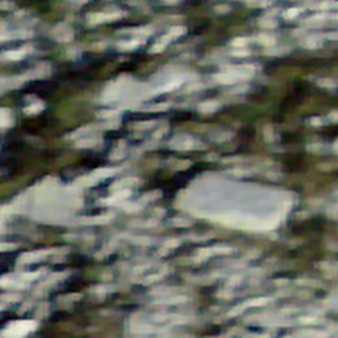
Label: bouldering_area